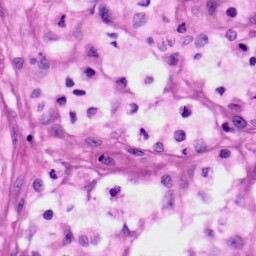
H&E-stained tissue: Skin